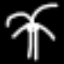
Label: palm tree